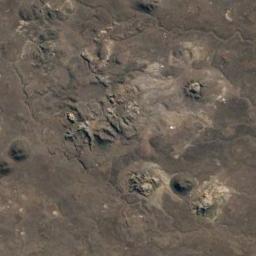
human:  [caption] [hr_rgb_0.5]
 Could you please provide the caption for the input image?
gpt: The desert is full of black sand .

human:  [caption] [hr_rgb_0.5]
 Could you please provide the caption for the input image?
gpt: This is a brown desert with brown gullys .

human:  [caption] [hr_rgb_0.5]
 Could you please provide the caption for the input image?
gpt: The desert has dark gray soil and some decayed rocks .

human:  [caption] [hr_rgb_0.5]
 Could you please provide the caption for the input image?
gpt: There are deep ravines in this desert .

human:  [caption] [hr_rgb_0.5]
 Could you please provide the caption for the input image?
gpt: A brown desert with some mounds of dirt .